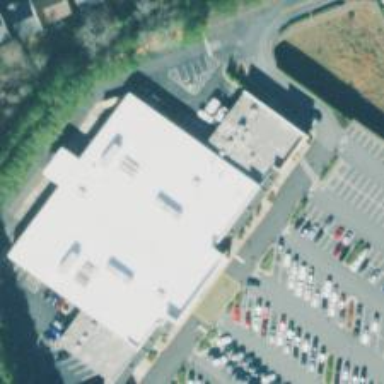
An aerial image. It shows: Supermarket that also functions as pharmacy.